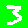
Digit: 3